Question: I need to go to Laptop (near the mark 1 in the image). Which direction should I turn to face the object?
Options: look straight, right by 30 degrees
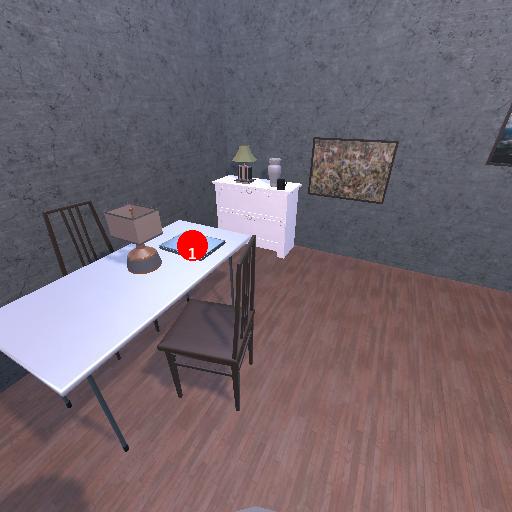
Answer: look straight